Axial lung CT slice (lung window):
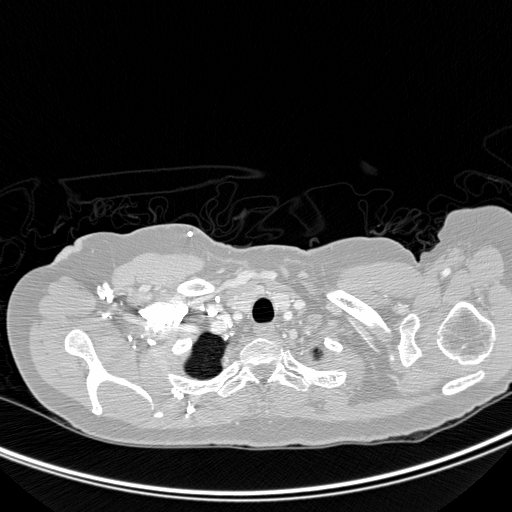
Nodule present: no